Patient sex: M
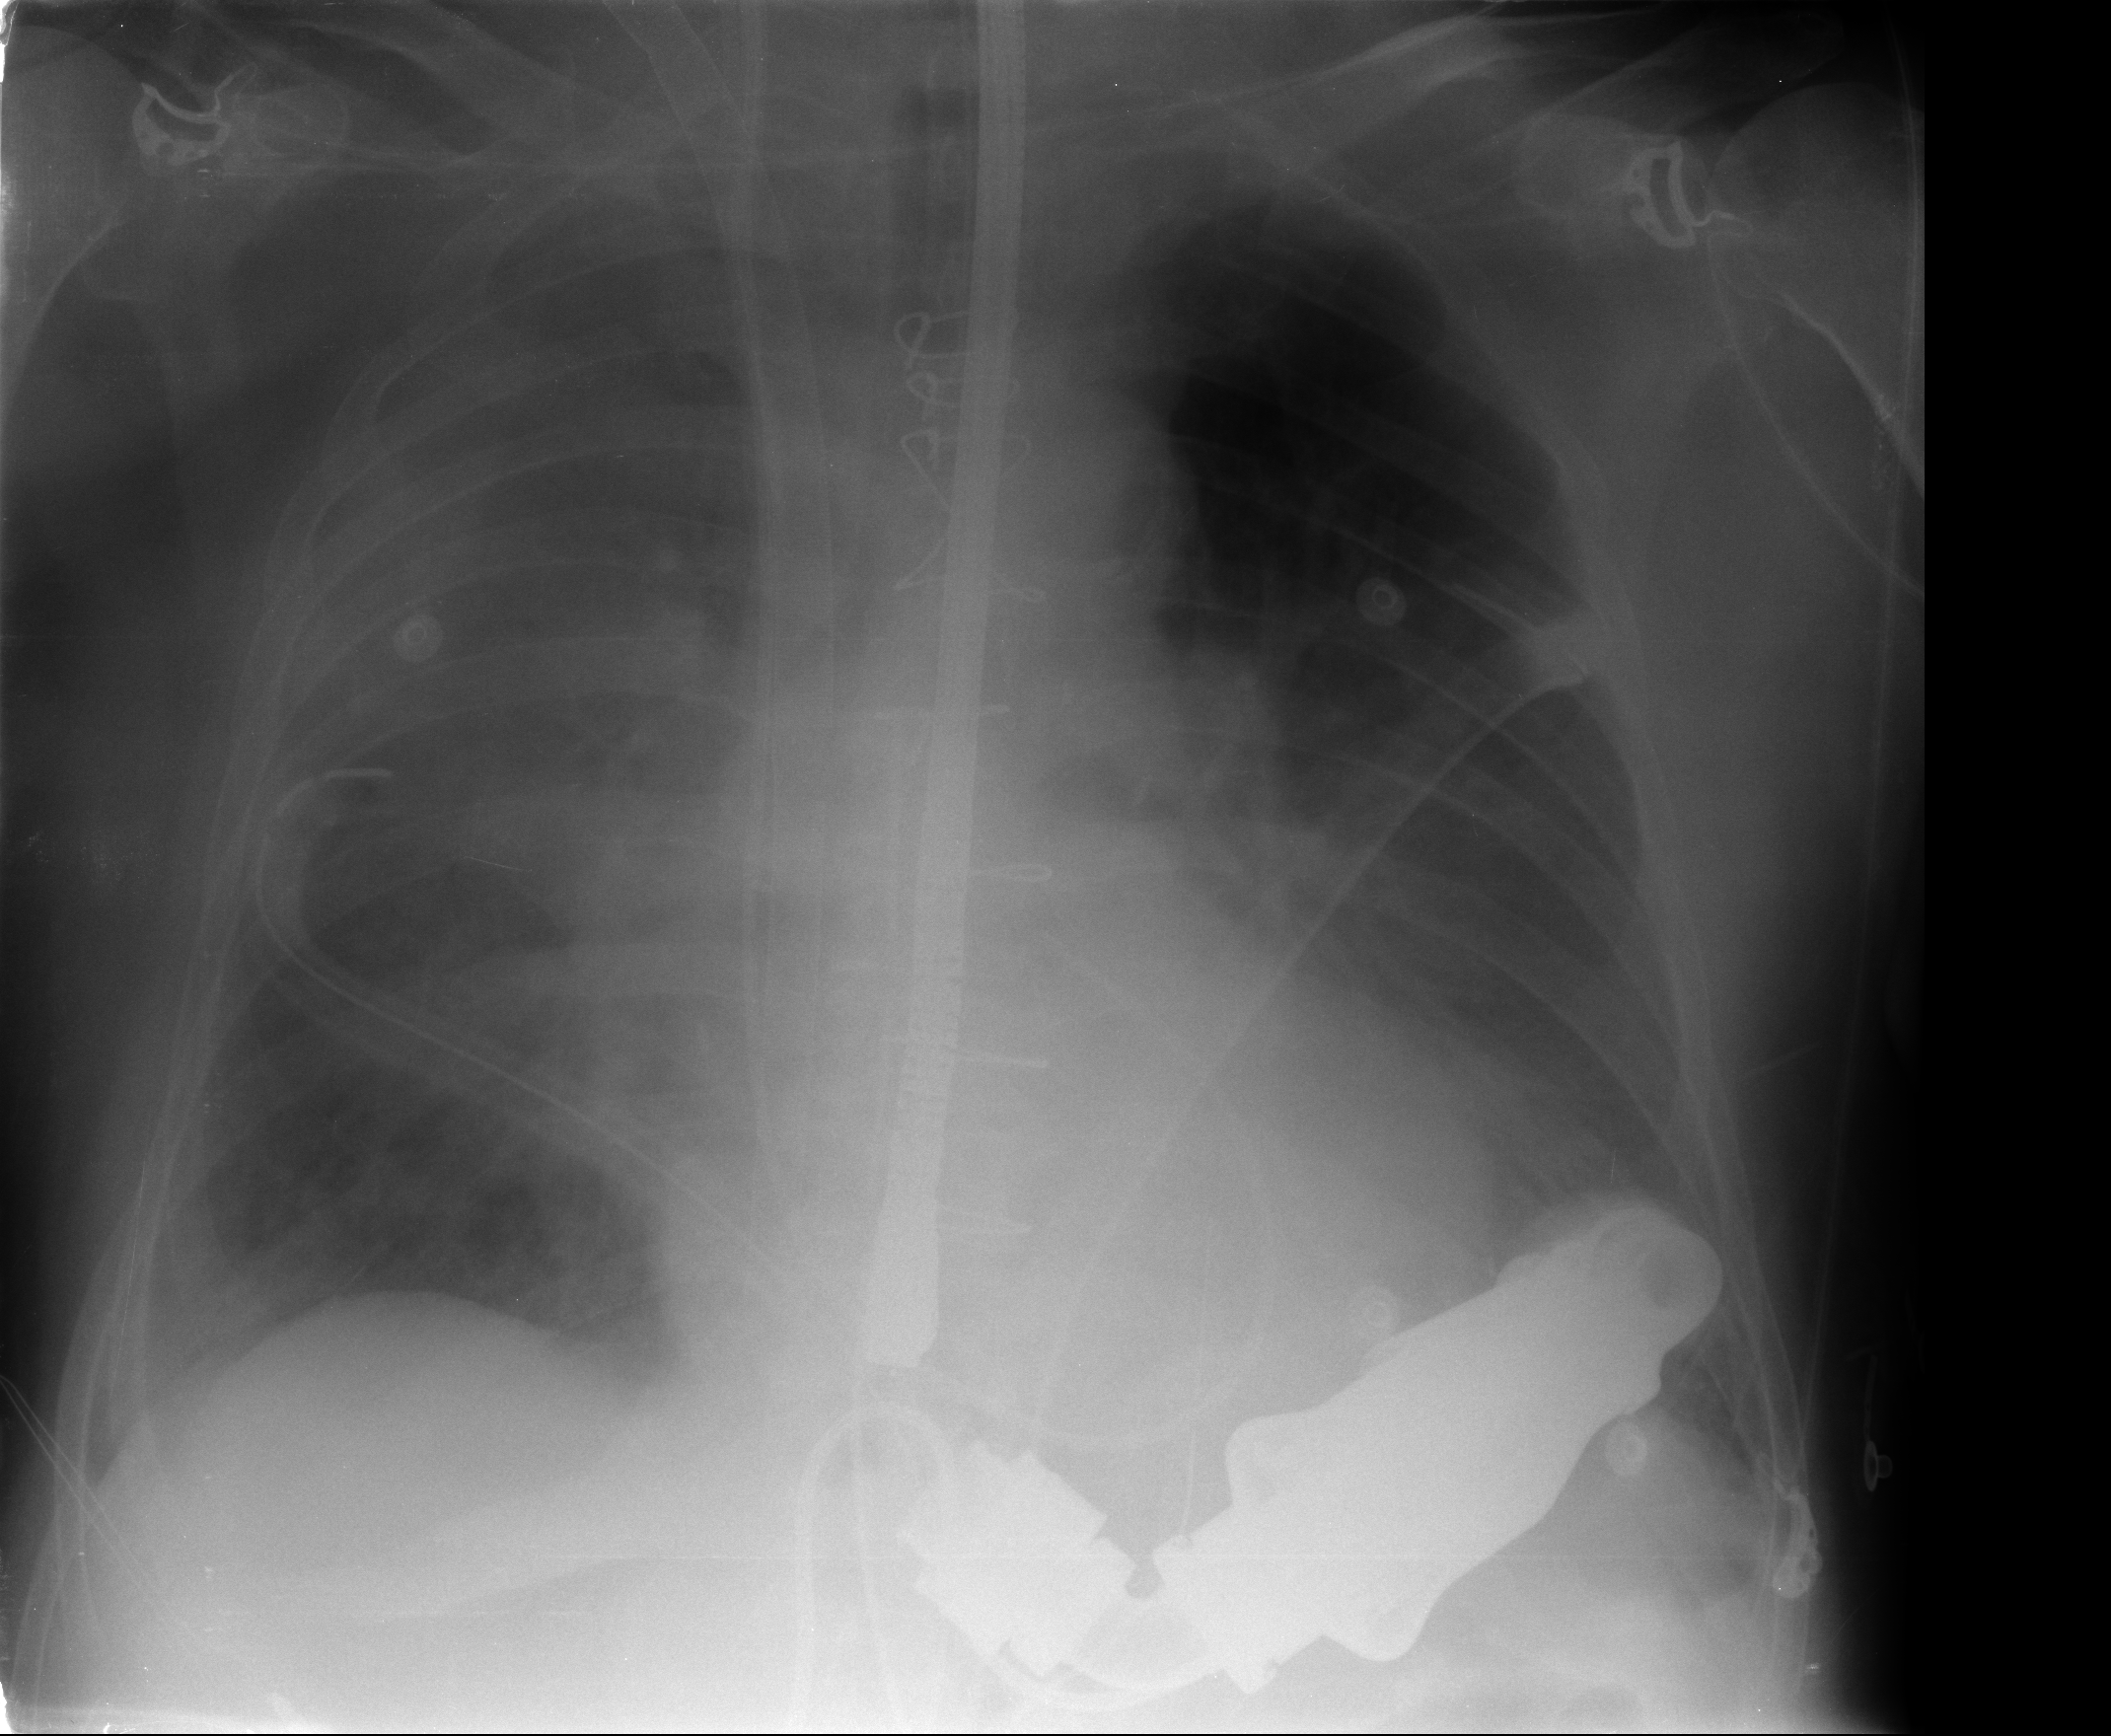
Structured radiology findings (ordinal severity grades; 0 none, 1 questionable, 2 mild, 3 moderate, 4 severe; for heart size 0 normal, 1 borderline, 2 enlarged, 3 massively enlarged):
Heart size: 0
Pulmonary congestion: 3
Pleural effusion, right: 3
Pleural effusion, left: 0
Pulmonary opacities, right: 3
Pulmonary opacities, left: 2
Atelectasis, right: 3
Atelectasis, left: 2